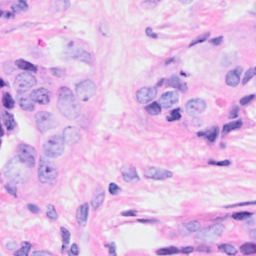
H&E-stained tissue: Breast